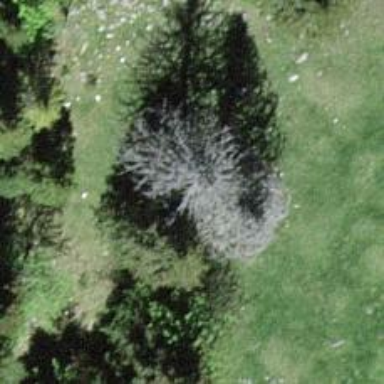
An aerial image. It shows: Needle-leaved tree in natural setting.